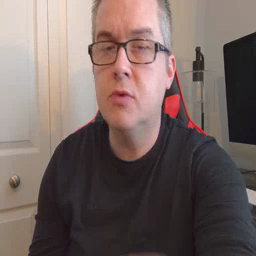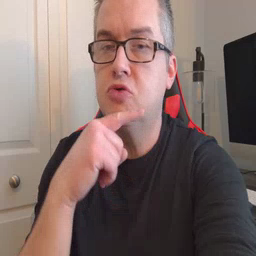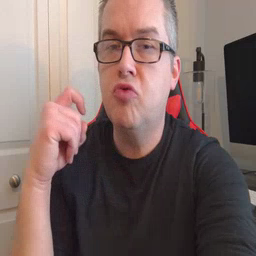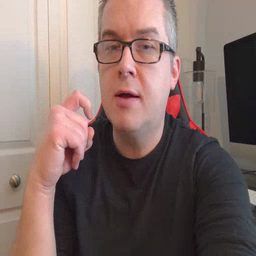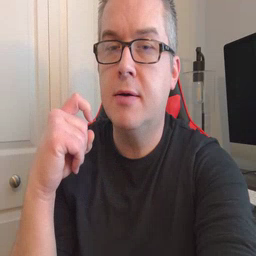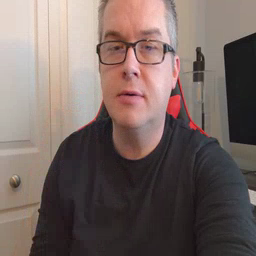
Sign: dry